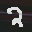
Label: 2